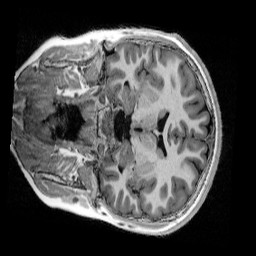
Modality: UNIT1_denoised
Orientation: coronal
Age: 10
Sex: male
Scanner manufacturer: siemens
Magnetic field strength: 3 T
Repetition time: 4 s
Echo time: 0.00303 s